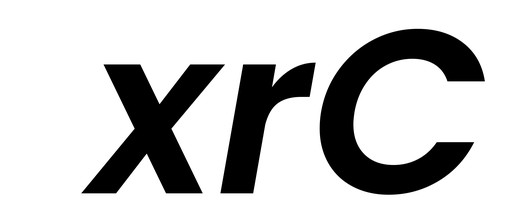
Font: Poppins-SemiBoldItalic